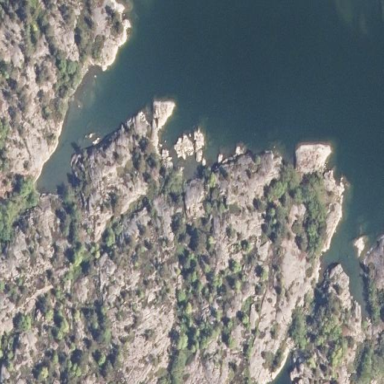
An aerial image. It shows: Landscape dominated by bare rock.